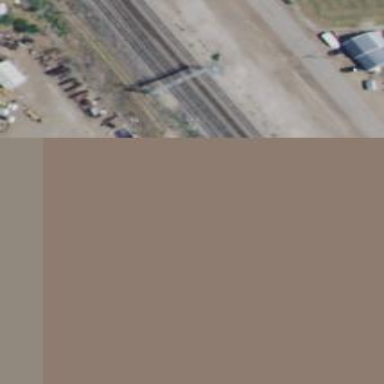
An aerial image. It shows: Railway spur service.